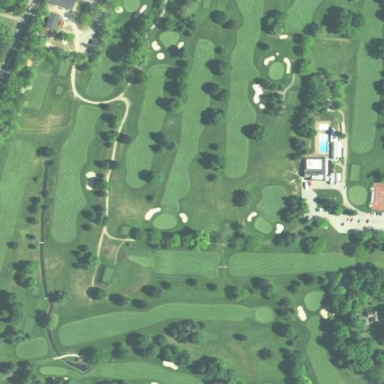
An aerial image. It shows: Golf course.